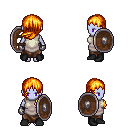
a pixel art fantasy rpg character, female body template, dark elf, purple skin, white tunic, robe skirt, light blonde left-swept hairstyle, metal gloves, black shoes, shield, four views (front, back, left, right), 2x2 character sprite sheet, small pixel art, hard edges, no anti-aliasing